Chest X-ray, PA view. Patient: 55 years old, sex F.
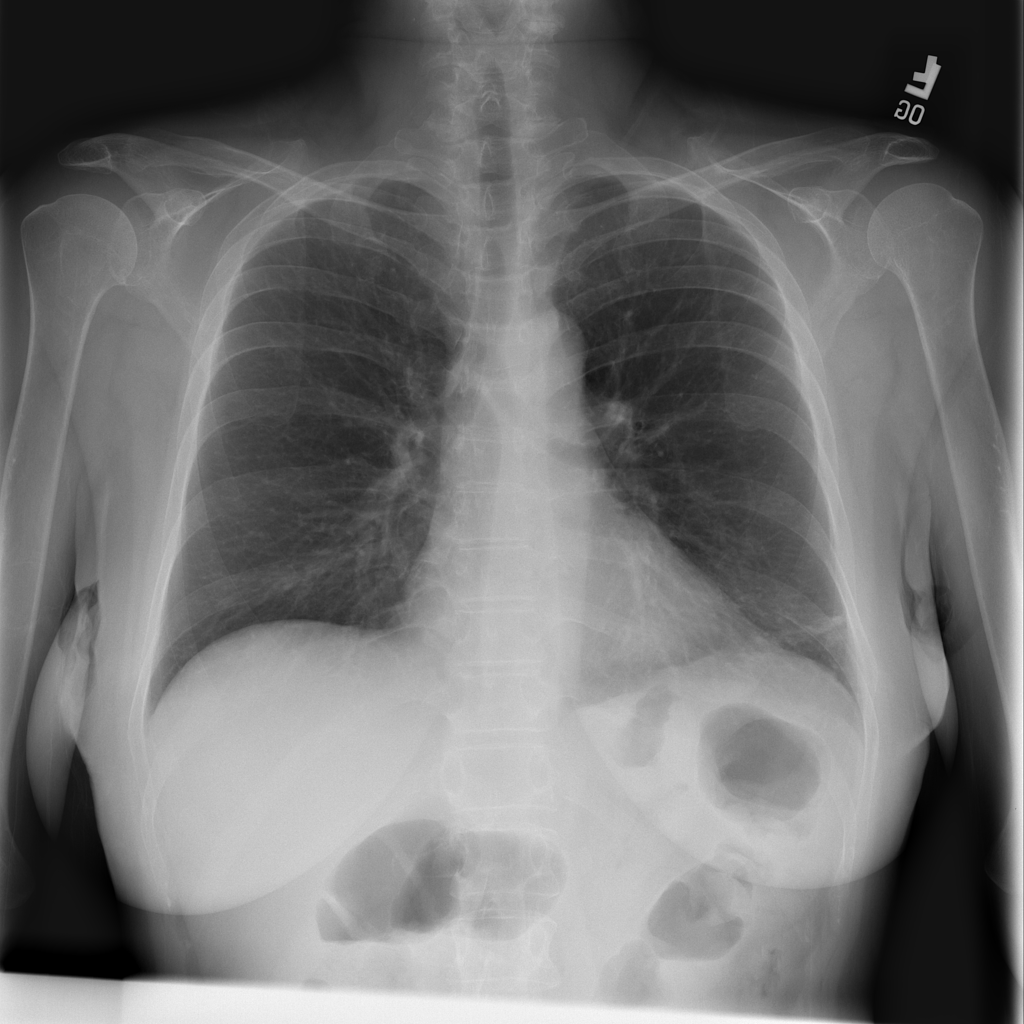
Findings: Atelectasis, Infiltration